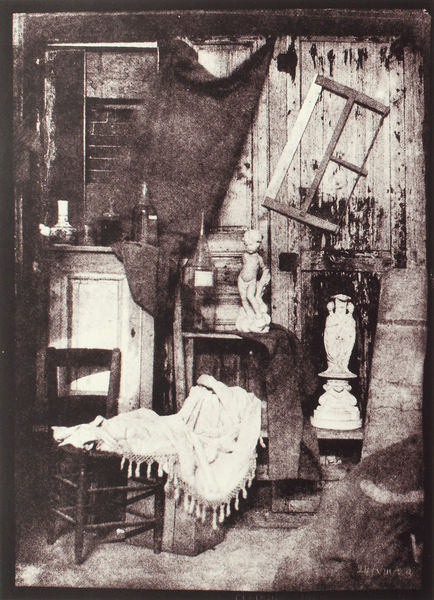
Titel: Künstleratelier (L’atelier de l’artiste)
Künstler: Hippolyte Bayard
Schlagwörter: weiß, raum, schwarz, stuhl, zimmer, tuch, flaschen, interieur, decke, innen, skulptur, stilleben, stillleben, vase, schrank, hocker, atelier, foto, fotografie, krank, schwarz-weiß, kunst, säge, putti, aufnahme, interieurfoto